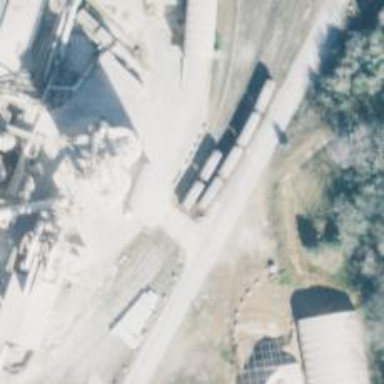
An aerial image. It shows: Railway spur service.